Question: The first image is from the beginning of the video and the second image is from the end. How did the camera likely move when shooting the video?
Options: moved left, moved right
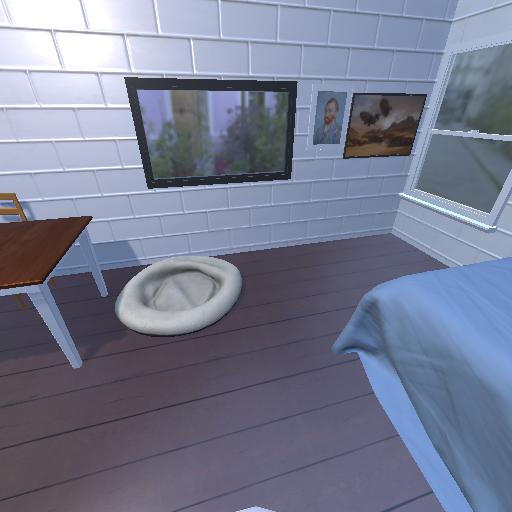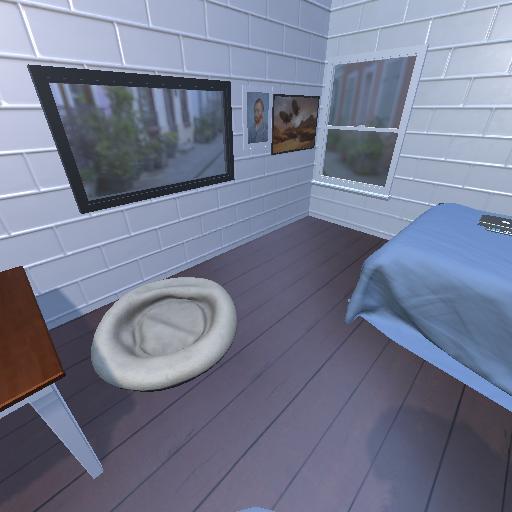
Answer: moved left